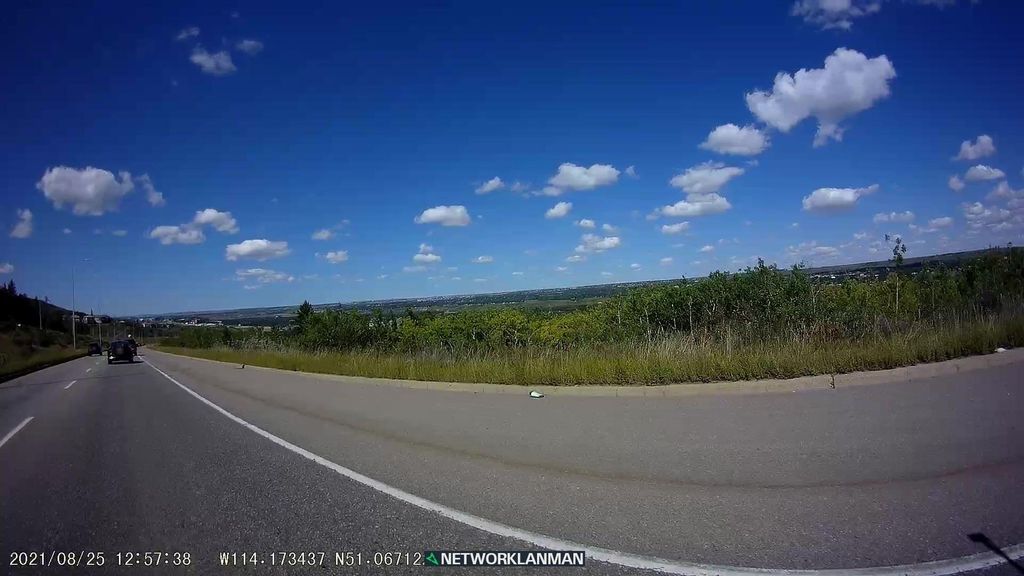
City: calgary